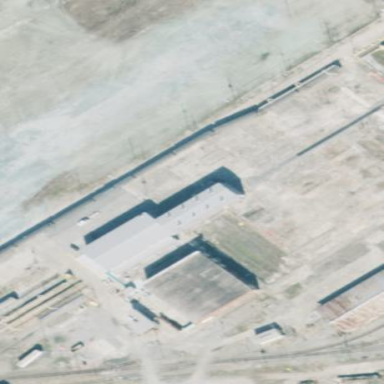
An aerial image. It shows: Building used as railway workshop.